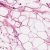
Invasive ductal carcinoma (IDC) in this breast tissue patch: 0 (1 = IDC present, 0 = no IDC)